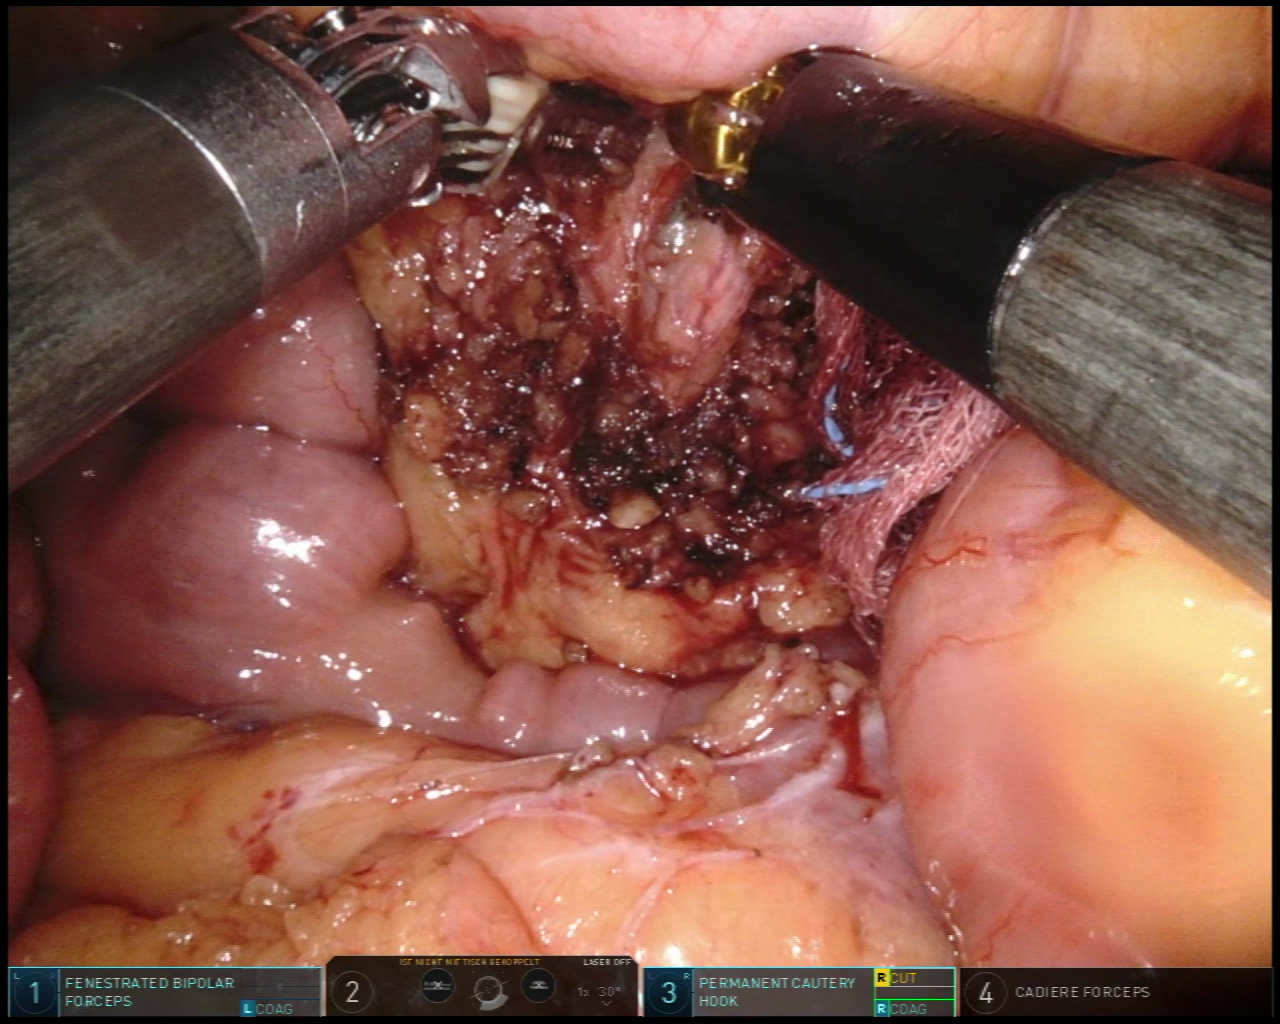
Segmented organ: inferior_mesenteric_artery
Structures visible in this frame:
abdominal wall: no
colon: yes
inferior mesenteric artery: yes
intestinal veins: no
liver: no
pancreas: no
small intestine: yes
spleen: no
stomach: no
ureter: no
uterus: no
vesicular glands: no